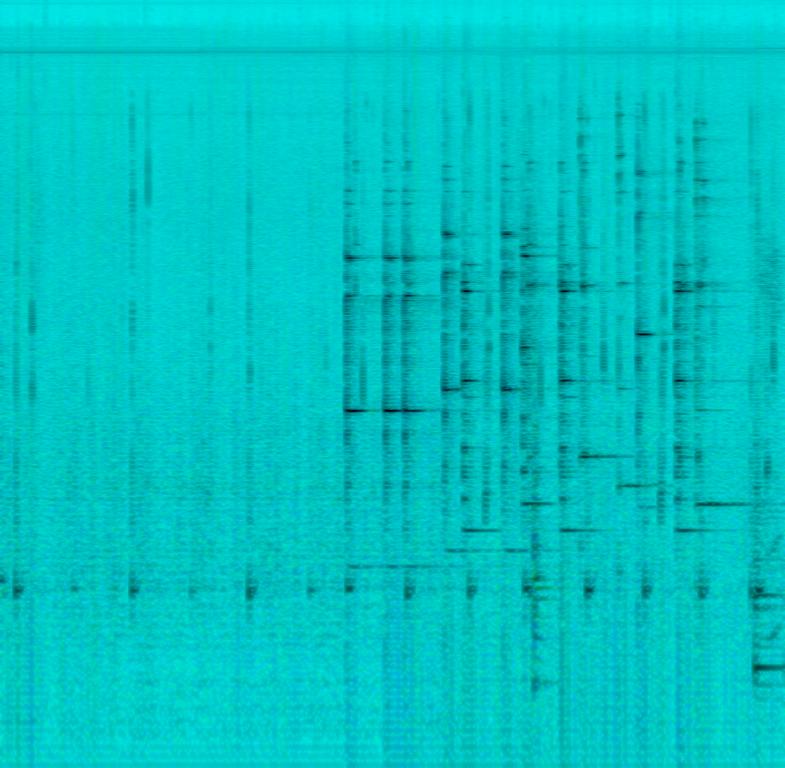
The low quality recording features a kids song that features a shimmering bell melody, mellow cowbell and girl vocals singing over it. The recording is in mono and noisy - the audio is really crackling. It sounds fun and happy, like something that kids would listen to.